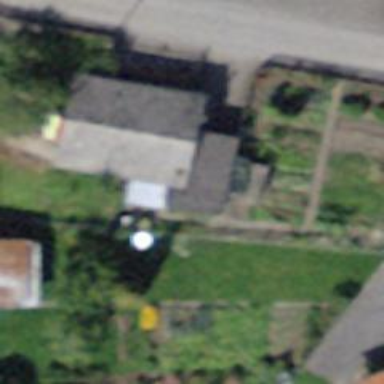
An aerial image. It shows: Garage building.